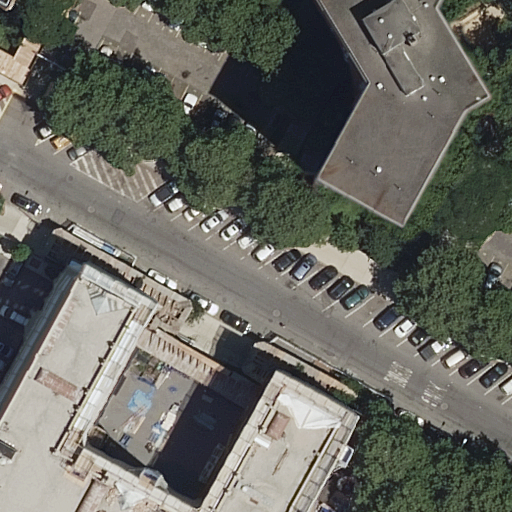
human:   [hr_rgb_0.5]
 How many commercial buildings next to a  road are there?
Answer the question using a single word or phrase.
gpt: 0

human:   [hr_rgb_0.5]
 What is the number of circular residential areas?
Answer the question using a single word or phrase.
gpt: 0

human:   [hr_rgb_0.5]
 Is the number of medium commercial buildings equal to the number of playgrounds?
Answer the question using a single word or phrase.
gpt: no

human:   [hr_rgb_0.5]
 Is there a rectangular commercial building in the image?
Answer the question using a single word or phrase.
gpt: no

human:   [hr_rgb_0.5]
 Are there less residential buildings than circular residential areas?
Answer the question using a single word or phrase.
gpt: no

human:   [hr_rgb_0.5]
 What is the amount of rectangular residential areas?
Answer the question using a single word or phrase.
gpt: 1

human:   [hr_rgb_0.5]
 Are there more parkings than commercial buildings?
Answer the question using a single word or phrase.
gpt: yes

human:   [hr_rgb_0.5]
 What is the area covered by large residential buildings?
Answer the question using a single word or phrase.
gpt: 1152m2

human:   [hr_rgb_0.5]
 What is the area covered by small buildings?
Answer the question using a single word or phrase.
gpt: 0m2

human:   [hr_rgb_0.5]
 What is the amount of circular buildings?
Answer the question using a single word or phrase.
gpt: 0

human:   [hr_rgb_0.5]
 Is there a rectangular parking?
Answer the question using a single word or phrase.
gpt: yes

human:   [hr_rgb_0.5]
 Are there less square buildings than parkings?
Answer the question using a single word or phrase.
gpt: yes

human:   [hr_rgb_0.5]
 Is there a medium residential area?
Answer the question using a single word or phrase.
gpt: yes

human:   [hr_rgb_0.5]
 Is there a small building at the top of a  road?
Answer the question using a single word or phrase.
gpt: no

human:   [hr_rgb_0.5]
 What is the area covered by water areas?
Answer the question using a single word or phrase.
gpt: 0m2

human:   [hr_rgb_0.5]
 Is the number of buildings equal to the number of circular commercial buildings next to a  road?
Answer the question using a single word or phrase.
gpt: no

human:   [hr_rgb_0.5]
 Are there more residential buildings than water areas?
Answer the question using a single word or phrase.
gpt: yes

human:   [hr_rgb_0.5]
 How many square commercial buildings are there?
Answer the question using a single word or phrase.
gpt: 0

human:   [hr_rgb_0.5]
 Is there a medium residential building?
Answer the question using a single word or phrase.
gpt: no

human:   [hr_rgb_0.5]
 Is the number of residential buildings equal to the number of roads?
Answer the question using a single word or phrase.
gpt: yes

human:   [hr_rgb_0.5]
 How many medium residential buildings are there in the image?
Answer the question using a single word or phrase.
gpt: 0

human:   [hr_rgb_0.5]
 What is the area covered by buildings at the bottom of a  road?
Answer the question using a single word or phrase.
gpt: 1356m2

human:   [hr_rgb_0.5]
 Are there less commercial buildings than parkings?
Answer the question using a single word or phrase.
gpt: yes

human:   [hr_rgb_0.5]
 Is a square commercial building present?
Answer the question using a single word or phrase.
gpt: no

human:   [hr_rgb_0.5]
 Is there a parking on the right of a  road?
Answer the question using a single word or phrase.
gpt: no

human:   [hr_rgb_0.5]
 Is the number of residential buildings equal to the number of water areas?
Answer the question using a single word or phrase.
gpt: no

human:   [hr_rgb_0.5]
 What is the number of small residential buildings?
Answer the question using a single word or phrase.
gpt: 0

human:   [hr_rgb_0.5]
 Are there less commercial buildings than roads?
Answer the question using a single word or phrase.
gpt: yes

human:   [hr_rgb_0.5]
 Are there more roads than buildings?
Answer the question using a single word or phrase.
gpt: no

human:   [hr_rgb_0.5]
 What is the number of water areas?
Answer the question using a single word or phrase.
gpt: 0

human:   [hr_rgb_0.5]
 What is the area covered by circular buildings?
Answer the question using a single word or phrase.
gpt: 0m2

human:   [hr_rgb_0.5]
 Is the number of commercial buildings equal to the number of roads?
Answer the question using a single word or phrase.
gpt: no

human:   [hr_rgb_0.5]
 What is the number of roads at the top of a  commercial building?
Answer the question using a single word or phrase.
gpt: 0

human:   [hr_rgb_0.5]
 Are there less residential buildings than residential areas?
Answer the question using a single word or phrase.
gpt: no

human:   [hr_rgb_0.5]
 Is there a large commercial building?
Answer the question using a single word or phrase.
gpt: no

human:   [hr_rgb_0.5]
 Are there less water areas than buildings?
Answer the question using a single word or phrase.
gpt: yes